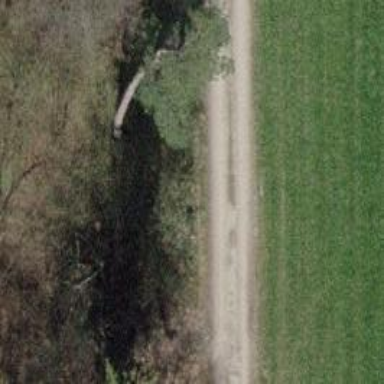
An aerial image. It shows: Hunting stand.